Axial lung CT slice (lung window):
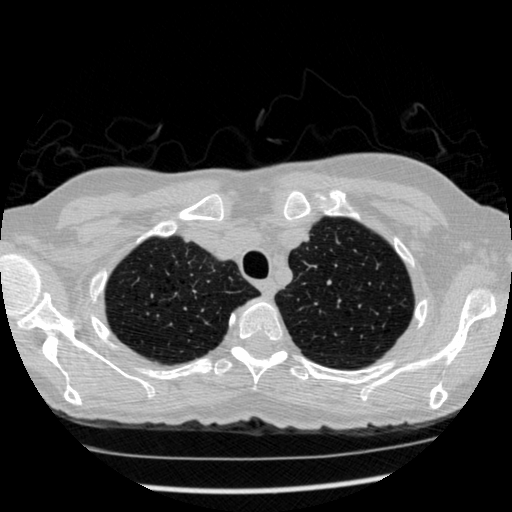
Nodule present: no